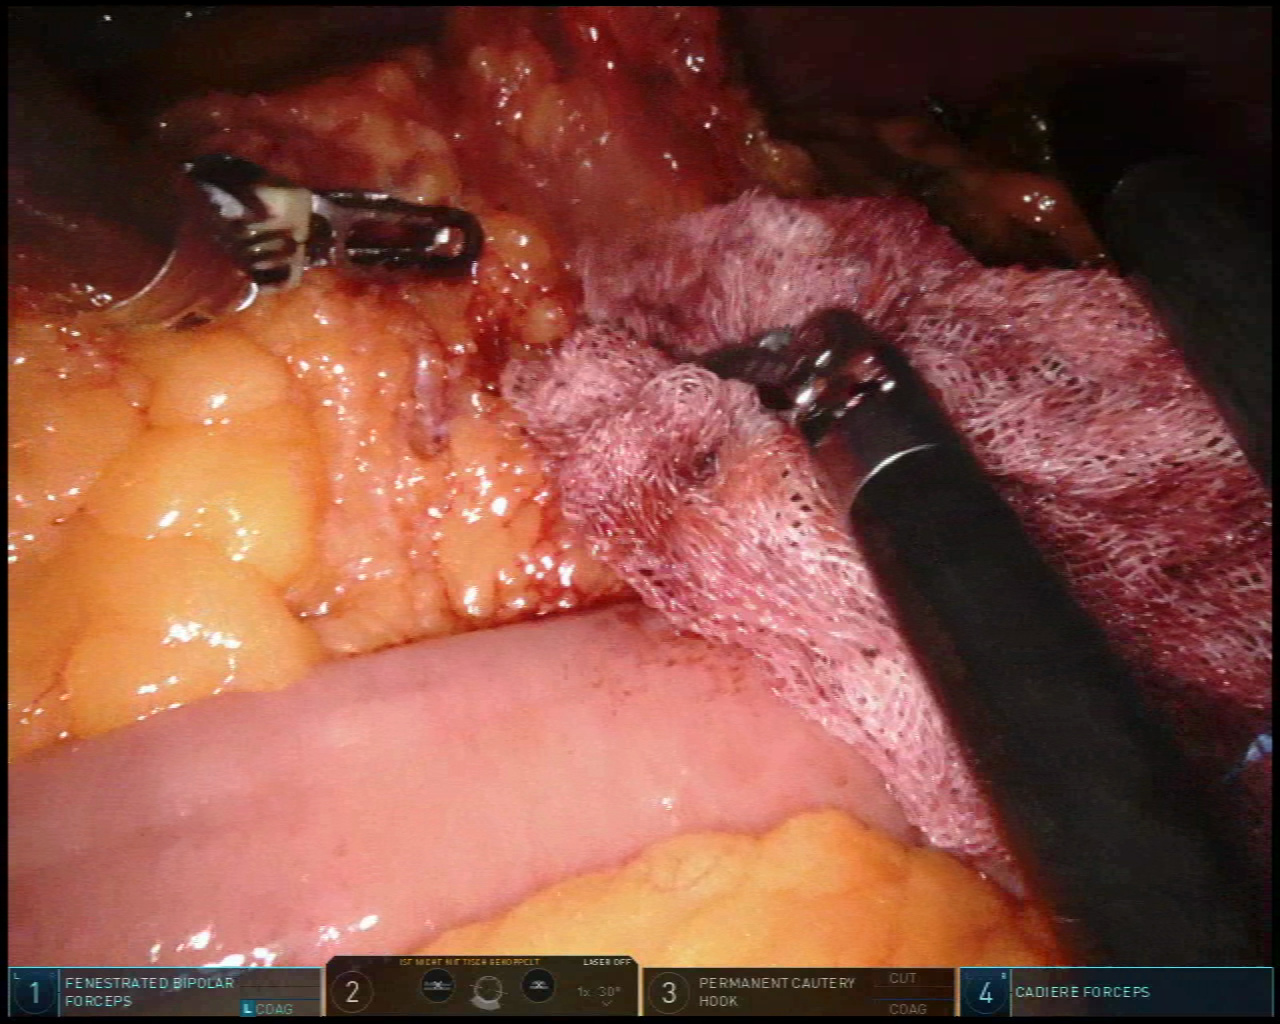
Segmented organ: small_intestine
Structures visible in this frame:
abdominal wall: yes
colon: no
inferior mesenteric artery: no
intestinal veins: no
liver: no
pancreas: no
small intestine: yes
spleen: no
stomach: no
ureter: no
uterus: no
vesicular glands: no